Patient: sex F, age 44
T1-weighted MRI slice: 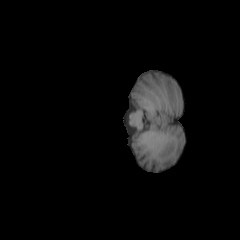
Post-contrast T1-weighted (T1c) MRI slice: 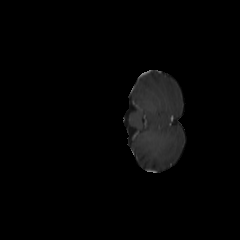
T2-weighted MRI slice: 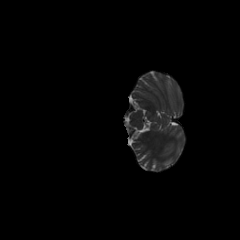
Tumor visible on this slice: no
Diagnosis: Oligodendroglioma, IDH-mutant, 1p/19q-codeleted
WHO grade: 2